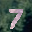
Label: 7